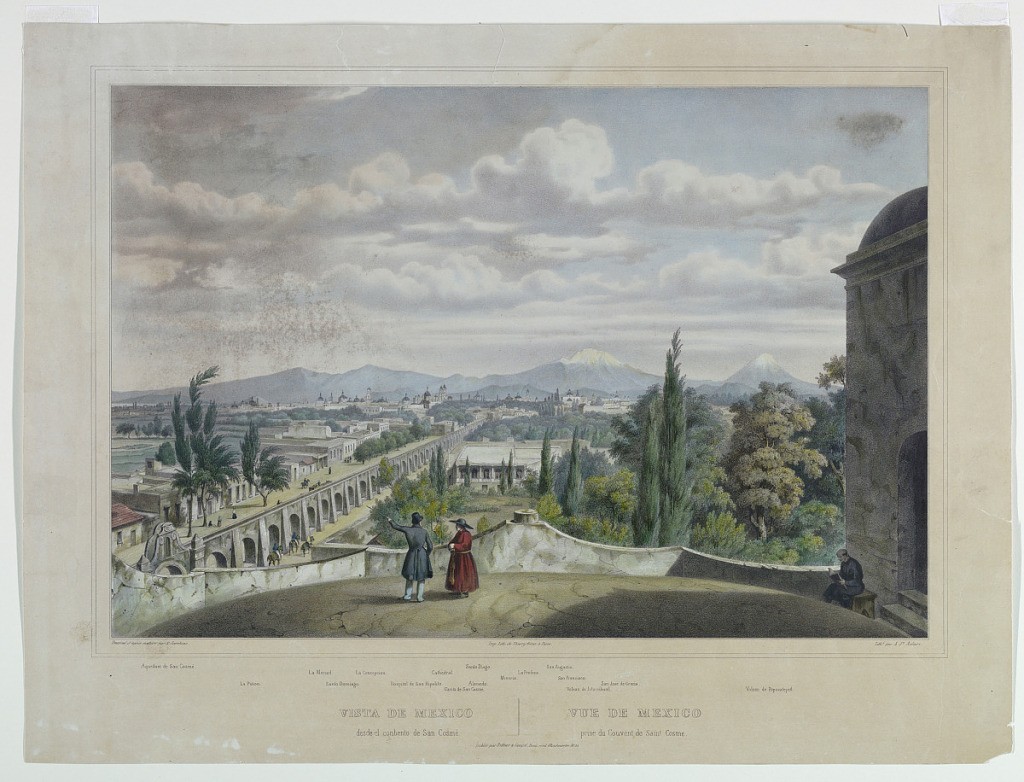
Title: View of Mexico City
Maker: S. Sarokins, active 19th c.
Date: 1830–1840
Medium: Chromolithograph on paper
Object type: Print
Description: Panoramic view of Mexico City, with the Aqueduct de San Cosmé at the left and Mount Popocatepetl at right. Below, monuments indicated, and title in French and Spanish; also artists' and publisher's names.